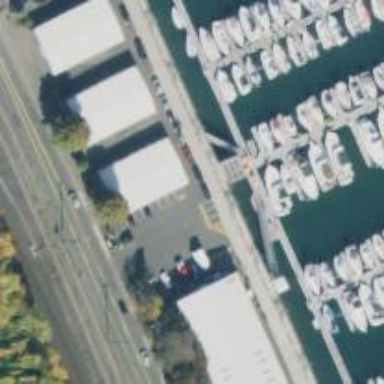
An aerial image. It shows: Footway leading to man-made pier.